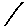
Label: line